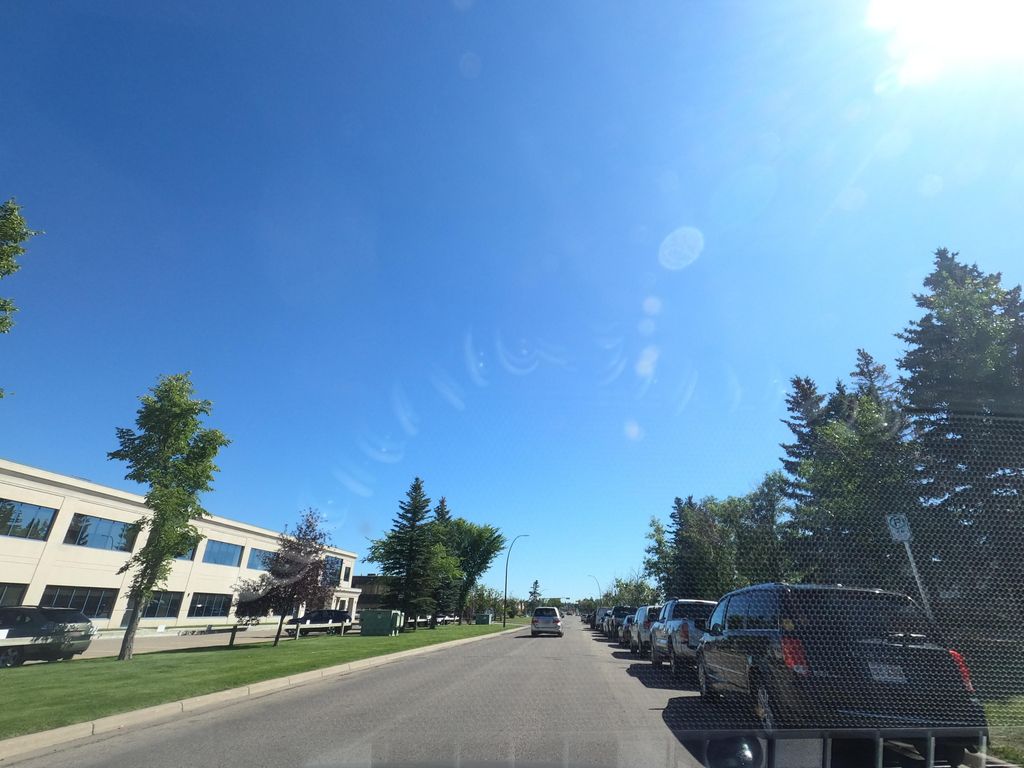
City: calgary